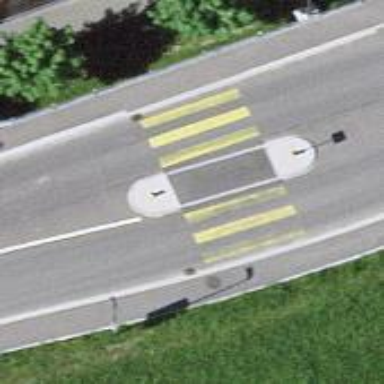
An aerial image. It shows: Zebra crossing with traffic island.